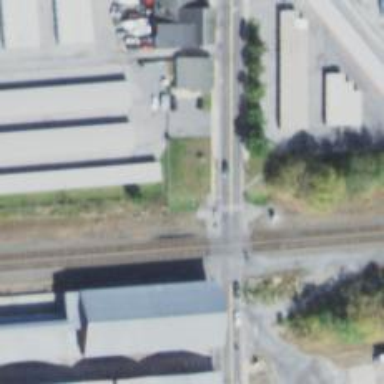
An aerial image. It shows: Level crossing with lights and barriers.